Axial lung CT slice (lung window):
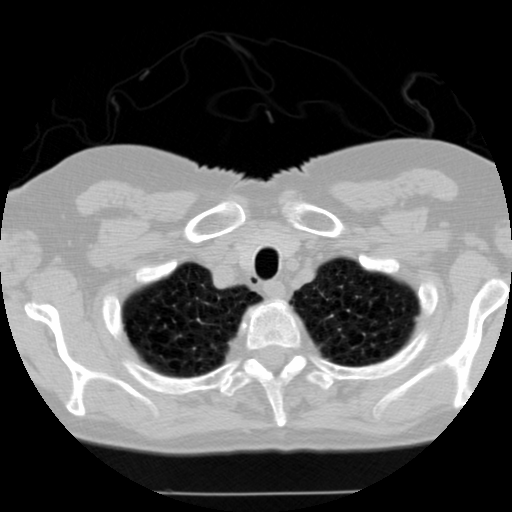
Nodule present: no